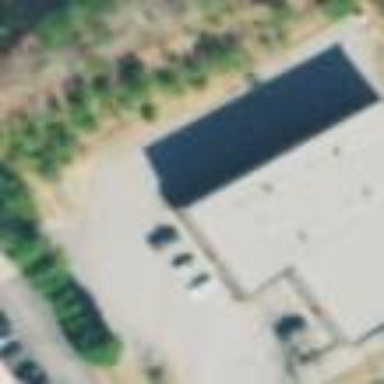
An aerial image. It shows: Parking area.